Question: I have code where I add a number and then create URL for a request
'''
opa_number = '31108100'
def get_data(opa_number):
print(opa_number)
url = "https://phl.carto.com/api/v2/sql?q=SELECT * FROM opa_properties_public WHERE parcel_number = " + "'" + self.opa_number + "'"
'''

When I'm running this code in console line by line it works as it should
When I'm running this code in debugger it gives me
'https://phl.carto.com/api/v2/sql?q=SELECT * FROM opa_properties_public WHERE parcel_number = '888020936''
and add "" around opa_number
My question is why Python is adding this symbol and stop it from doing that
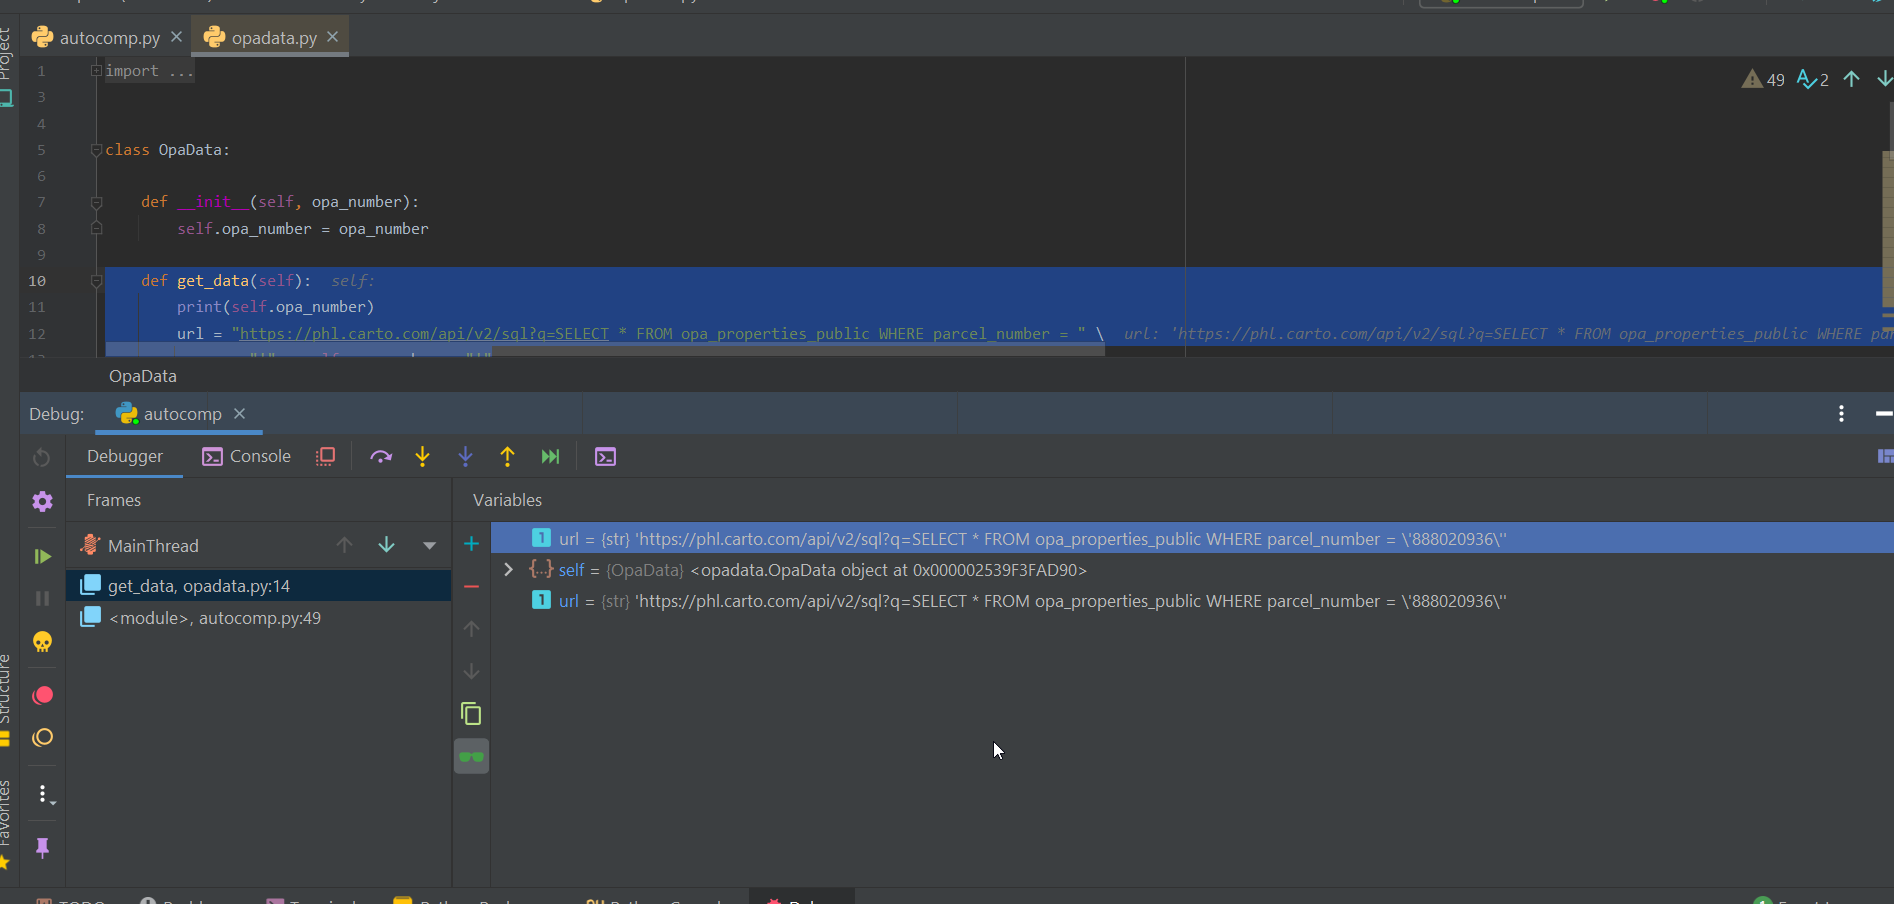
Answer: This is a consequence of trying to display strings as legal Python string literals. The debugger apparently reimplemented string display, and chose to unconditionally use single-quotes around strings it displays (it doesn't seem to rely directly on 'str''s 'repr', which would dynamically select the outer quotation mark to be the opposite of the internal ones if only one is used internally; that's what you'd see when such a string was echoed in the interactive interpreter).
Because it's using outer single-quotes, it has to backslash escape the internal single-quotes to make a legal string literal. The backslashes aren't actually there, your code is behaving as expected.